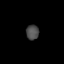
Tissue: lung
Cell type: Endothelial cells
Senescence score: 0.5797
Nuclear area (px): 188
Mean DAPI intensity: 74.532